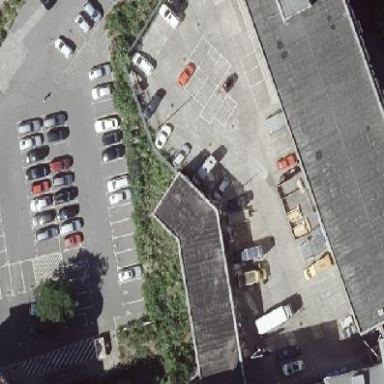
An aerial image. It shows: Building with flat roof.